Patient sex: F
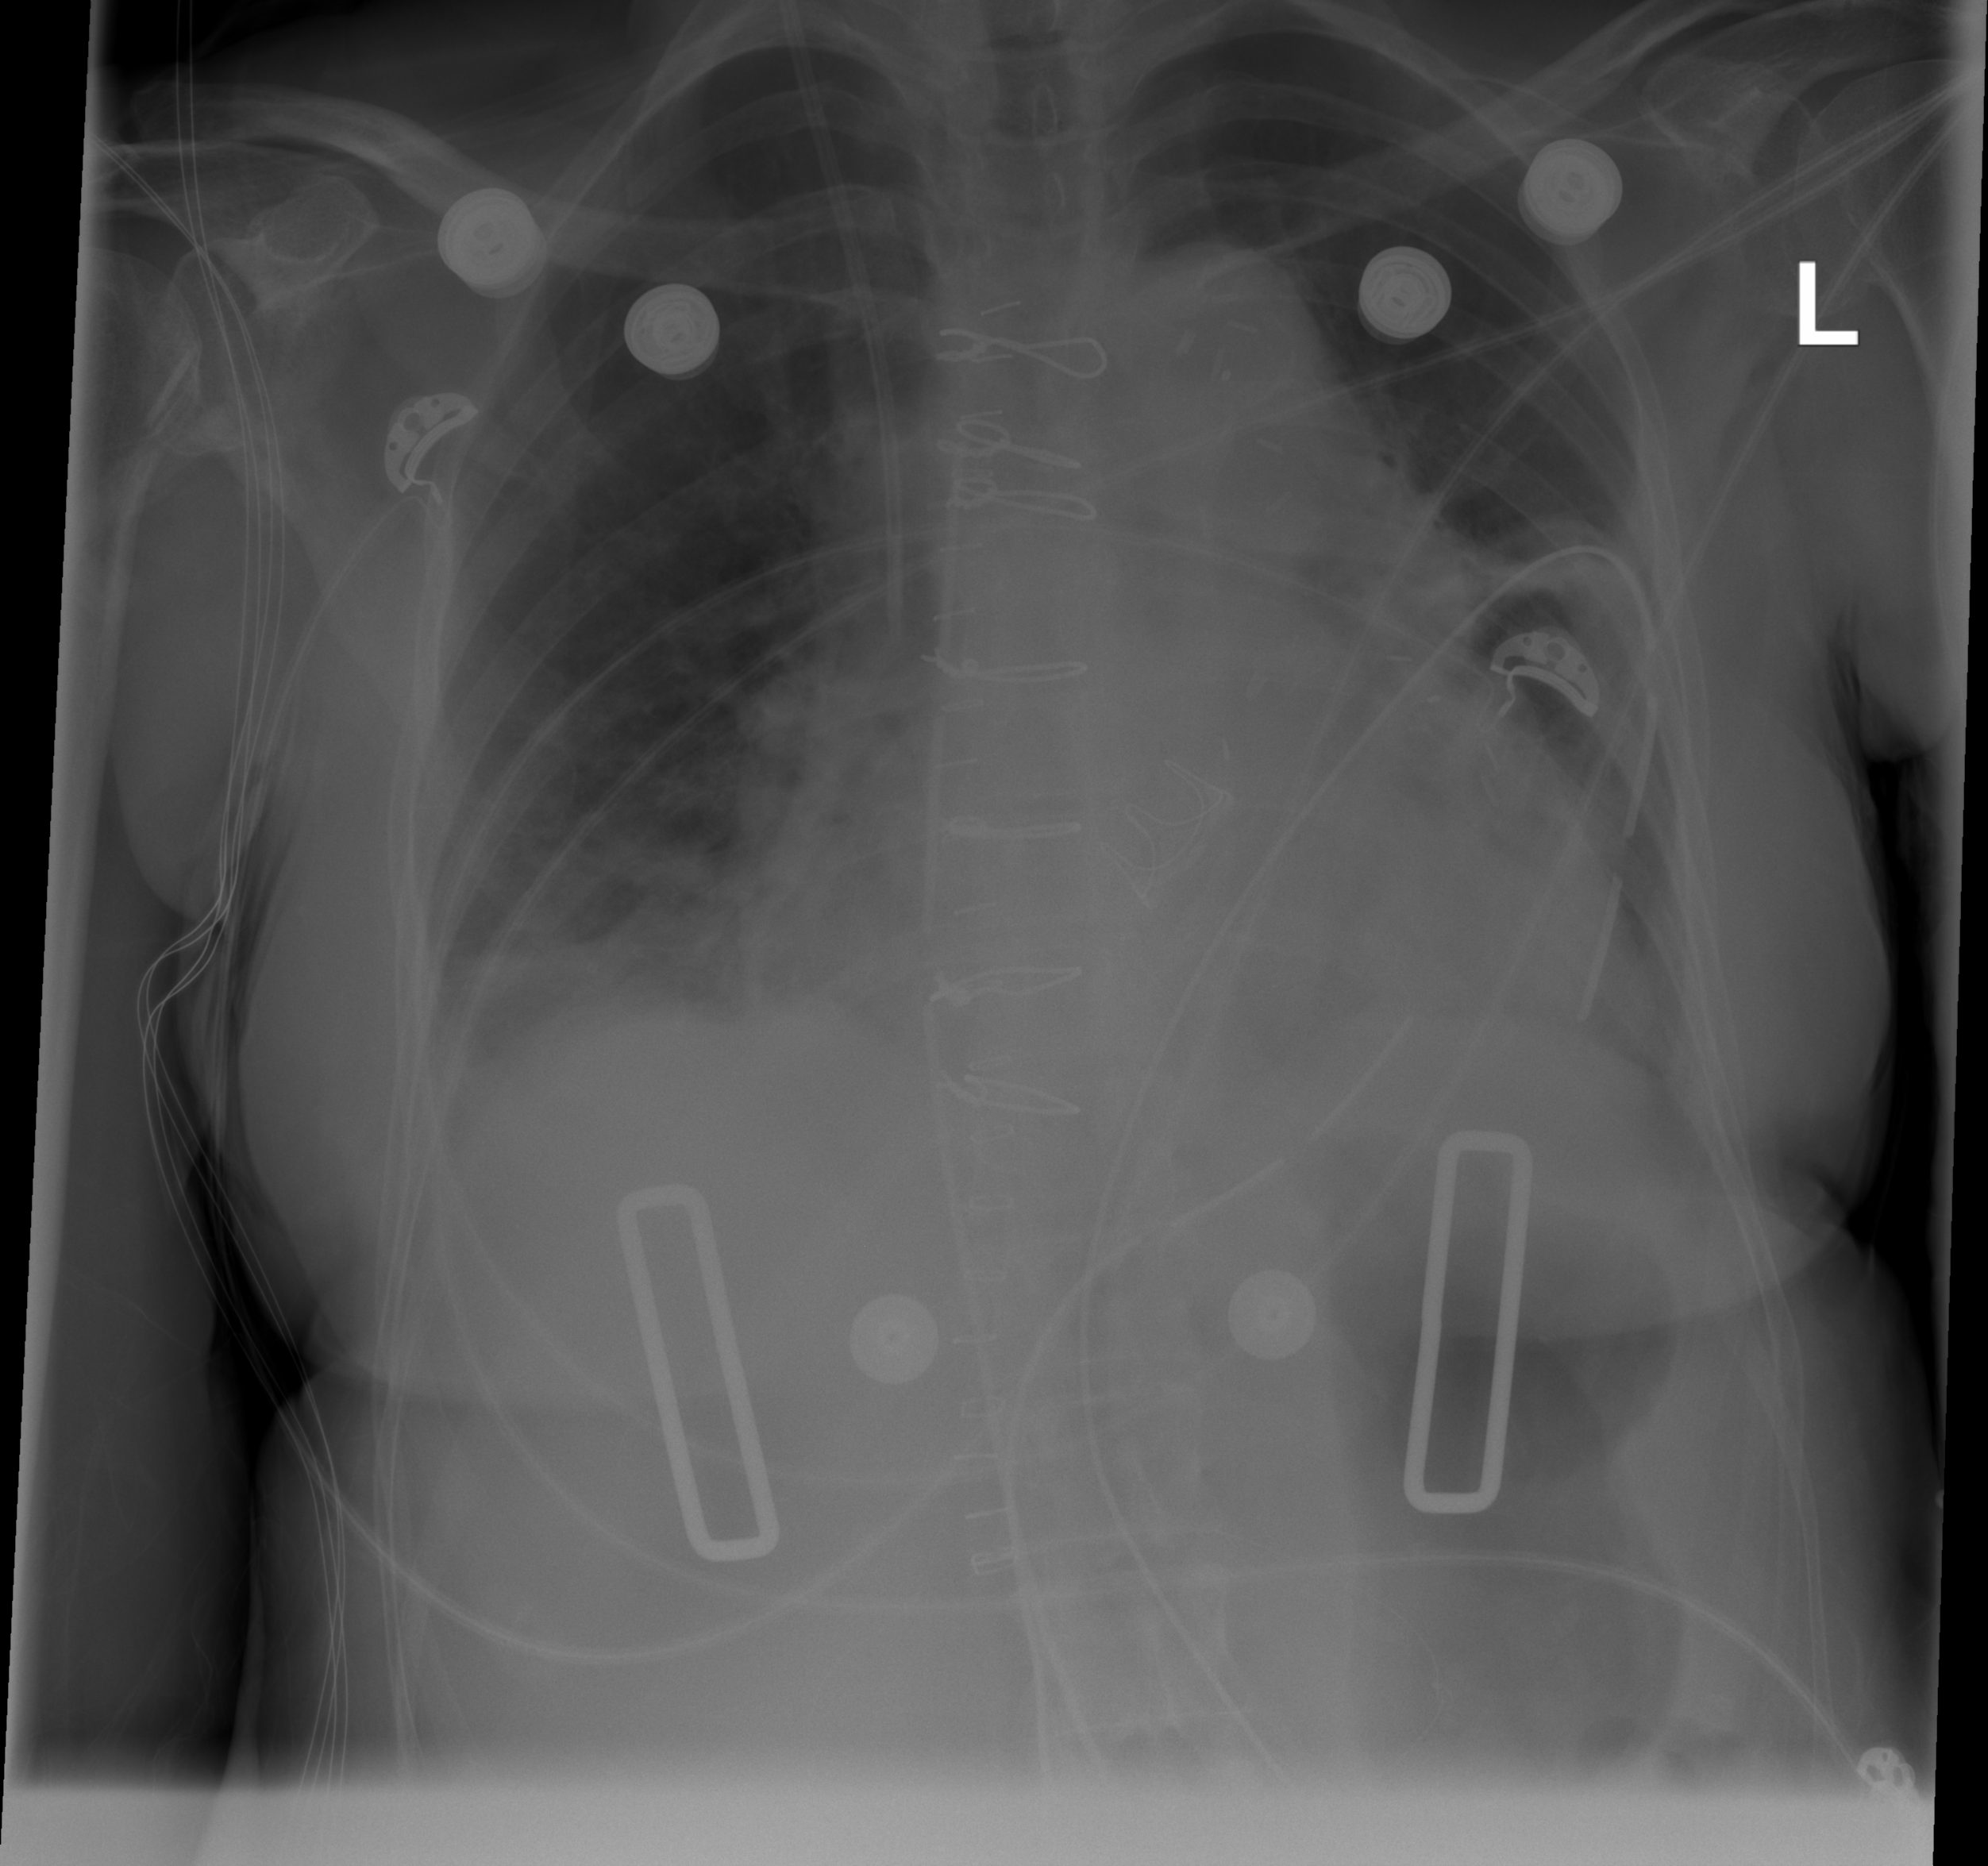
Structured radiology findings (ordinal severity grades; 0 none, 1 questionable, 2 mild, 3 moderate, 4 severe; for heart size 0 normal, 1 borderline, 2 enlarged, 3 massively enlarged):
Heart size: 2
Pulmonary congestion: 0
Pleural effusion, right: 2
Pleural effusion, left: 2
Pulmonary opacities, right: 1
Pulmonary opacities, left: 0
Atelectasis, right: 2
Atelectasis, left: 2